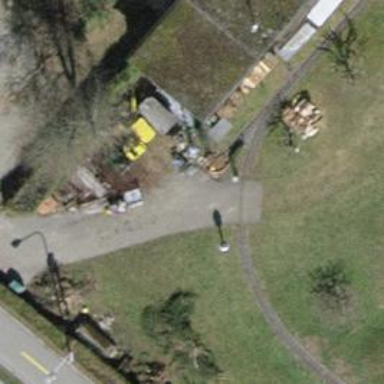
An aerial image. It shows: Miniature railway.